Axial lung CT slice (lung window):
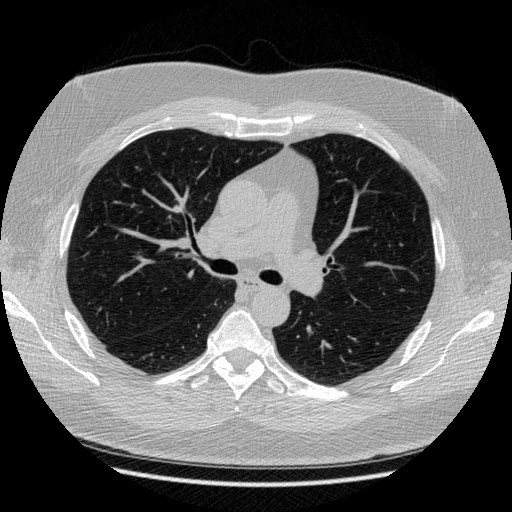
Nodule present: no